What has changed from the first image to the second?
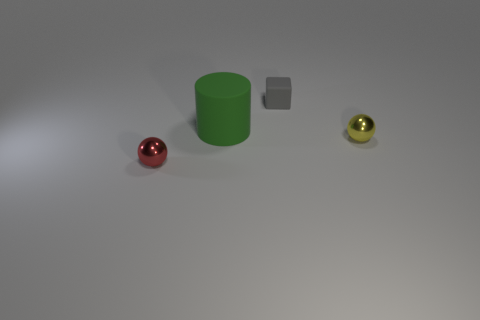
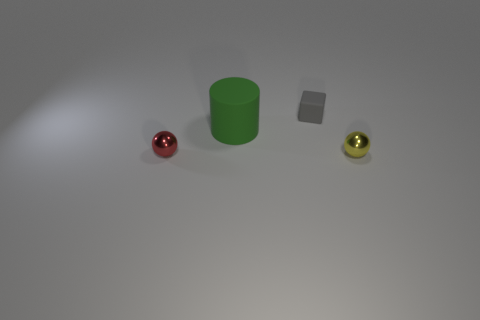
the tiny matte block moved
the tiny block changed its location
the gray rubber object changed its location
the cube moved
the tiny gray matte block behind the tiny yellow shiny sphere changed its location
the gray thing changed its location
the small gray matte cube behind the matte cylinder moved
the small gray rubber cube that is behind the green matte object moved
the tiny gray rubber block that is behind the rubber cylinder is in a different location